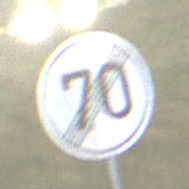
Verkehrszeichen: EndeGeschwindigkeit70
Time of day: Night
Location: Outdoor (Nature)
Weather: Clear
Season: NotSpecified
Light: Natural